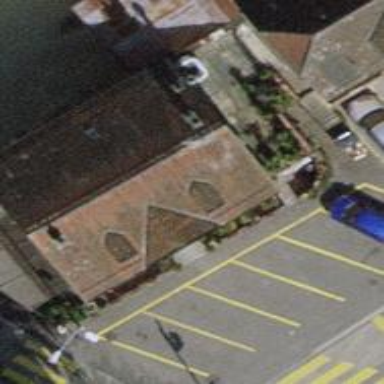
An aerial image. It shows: Restaurant.